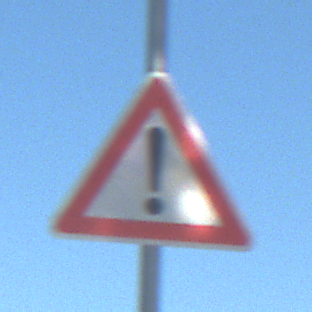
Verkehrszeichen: Gefahrenstelle
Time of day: Midday
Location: Outdoor (Nature)
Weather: Clear
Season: Summer
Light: Natural